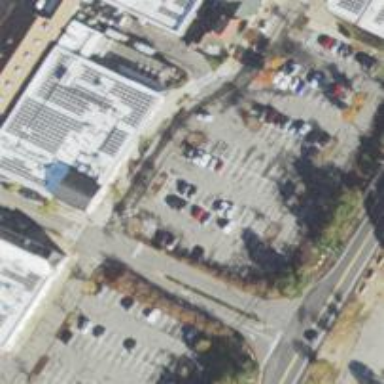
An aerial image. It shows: Parking space.